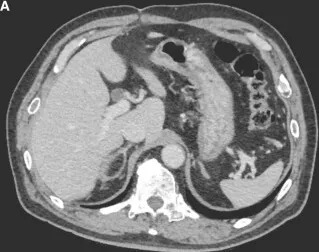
Computed tomography examination. No definite adrenal nodule was found in the bilateral adrenal glands. (A) Right adrenal gland.
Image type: radiology (ct)